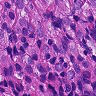
Metastatic tissue present: yes